Question: In the following implementation, images has been got from database, Once I put a debug point and see how many images that webservice returns, it shows five. However, on my scrollview, only three images appears.
'''
-(void) setSizeSliding
{
for (int i = 0; i < colors.count; i++) {
CGRect frame;
frame.origin.x = self.scrollView.frame.size.width * i;
frame.origin.y = 0;
frame.size = self.scrollView.frame.size;
NSString*slidingImage = [[colors objectAtIndex:i] valueForKey:@"picture"];
NSURL *url = [NSURL URLWithString:slidingImage];
NSData *data = [[NSData alloc] initWithContentsOfURL:url];
UIImage *tmpImage = [[UIImage alloc] initWithData:data];
UIImageView *slidingImageView = [[UIImageView alloc]initWithFrame:frame];
slidingImageView.image = tmpImage;
[self.scrollView addSubview:slidingImageView];
}
self.scrollView.contentSize = CGSizeMake(self.scrollView.frame.size.width * colors.count, self.scrollView.frame.size.height);
}
'''
if I change the page control pages property, then I could able to scroll up to all five images. However, how could I avoid to put a const value?

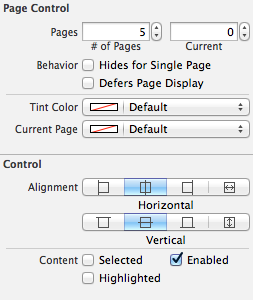
Answer: Here is the solution, once I have added 'self.pageControl.numberOfPages' into my code, it works.
'''
-(void) setSizeSliding
{
for (int i = 0; i < colors.count; i++) {
CGRect frame;
frame.origin.x = self.scrollView.frame.size.width * i;
frame.origin.y = 0;
frame.size = self.scrollView.frame.size;
NSString*slidingImage = [[colors objectAtIndex:i] valueForKey:@"picture"];
NSURL *url = [NSURL URLWithString:slidingImage];
NSData *data = [[NSData alloc] initWithContentsOfURL:url];
UIImage *tmpImage = [[UIImage alloc] initWithData:data];
UIImageView *slidingImageView = [[UIImageView alloc]initWithFrame:frame];
slidingImageView.image = tmpImage;
[self.scrollView addSubview:slidingImageView];
}
self.scrollView.contentSize = CGSizeMake(self.scrollView.frame.size.width * colors.count, self.scrollView.frame.size.height);
//solution
// the following code needs to be added to handle number of pages
self.pageControl.numberOfPages = colors.count;
}
'''